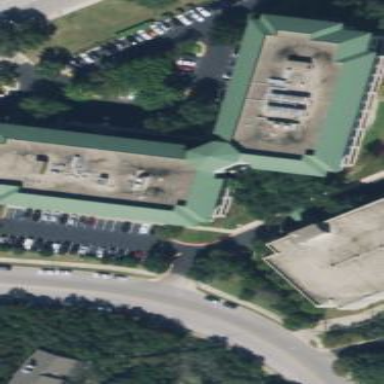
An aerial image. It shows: Office building.